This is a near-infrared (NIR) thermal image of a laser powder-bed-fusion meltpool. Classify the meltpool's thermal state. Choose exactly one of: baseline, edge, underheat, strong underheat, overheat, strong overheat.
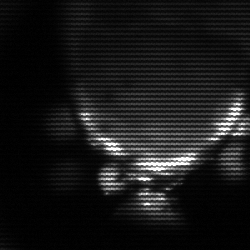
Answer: edge